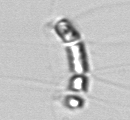
Label: Chaetoceros